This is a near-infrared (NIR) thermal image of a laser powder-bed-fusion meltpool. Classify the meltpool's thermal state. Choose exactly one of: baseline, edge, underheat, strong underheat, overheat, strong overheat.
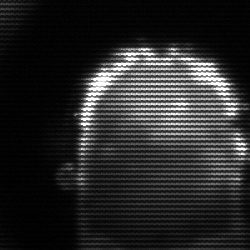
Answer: baseline